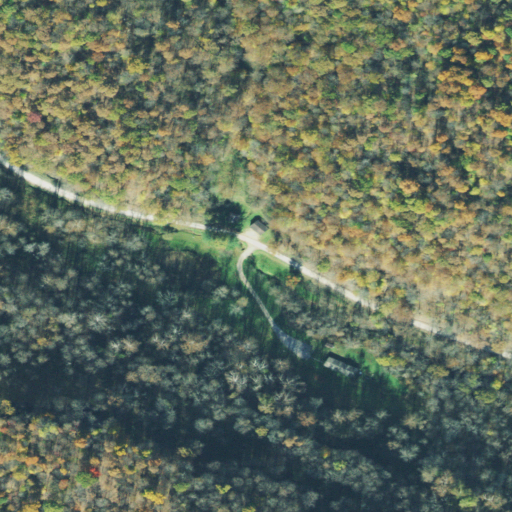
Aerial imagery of valley in Ohio named Pheasant Hollow containing deciduous forest, open development, and mixed forest